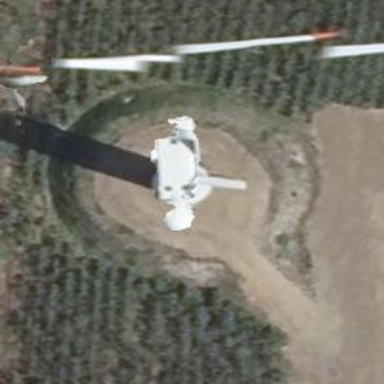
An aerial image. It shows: Wind generator powered by Vestas horizontal axis wind turbine.